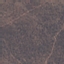
Land use / land cover: HerbaceousVegetation